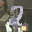
Label: 2